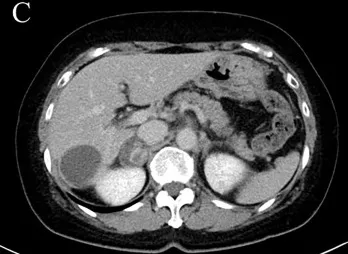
Imaging analysis. Enhanced. CT 3 years after the first admission.
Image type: radiology (ct)